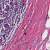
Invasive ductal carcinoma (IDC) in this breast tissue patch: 0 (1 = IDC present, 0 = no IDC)